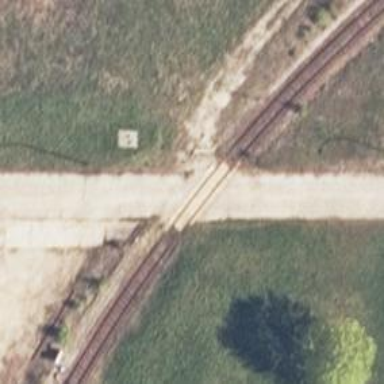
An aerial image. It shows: Railway level crossing.